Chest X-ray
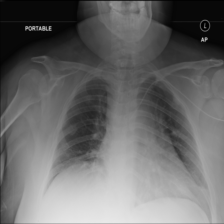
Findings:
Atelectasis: negative
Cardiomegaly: negative
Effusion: negative
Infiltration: negative
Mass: negative
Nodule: positive
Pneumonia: negative
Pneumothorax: negative
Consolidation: negative
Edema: negative
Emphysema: negative
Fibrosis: negative
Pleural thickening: negative
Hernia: negative